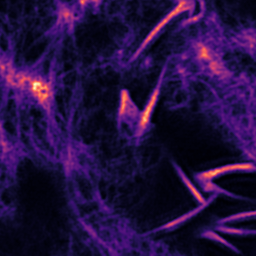
Label: Super-resolution F-actin image